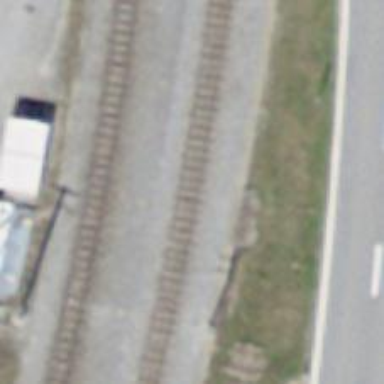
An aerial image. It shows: Narrow-gauge railway siding with 1 track. The track is electrified with contact line.